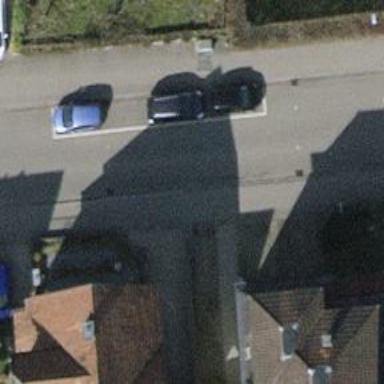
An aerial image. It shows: Residential road with asphalt surface. There is parallel parking lane on the left side of the road.